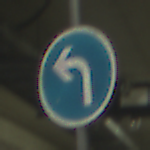
Verkehrszeichen: VorgeschriebeneFahrtrichtungLinks
Umgebung: Indoor, Special
Tageszeit: NotSpecified
Wetter: NotSpecified
Licht: Artificial
Jahreszeit: NotSpecified
Kontrast: HighContrast